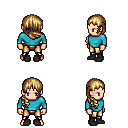
a pixel art fantasy rpg character, male body template, human, light skin, teal long-sleeve shirt, gold greaves, blonde right-swept hairstyle, black shoes, four views (front, back, left, right), 2x2 character sprite sheet, small pixel art, hard edges, no anti-aliasing